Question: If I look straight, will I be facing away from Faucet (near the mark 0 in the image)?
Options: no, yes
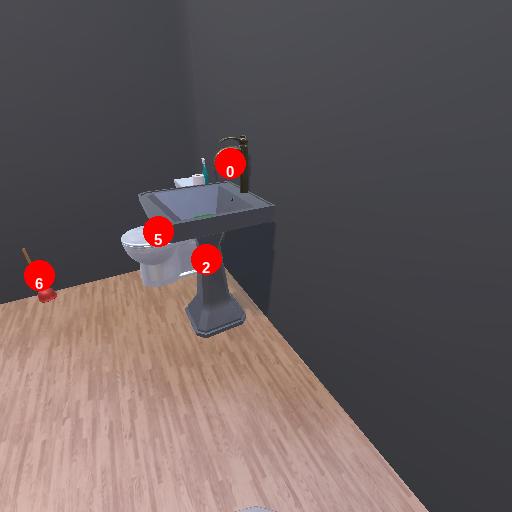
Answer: no